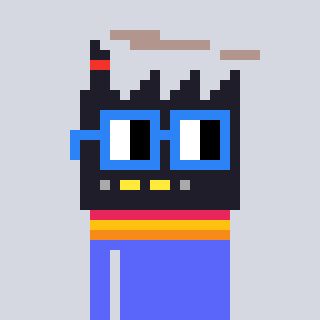
a pixel art character with square blue glasses, a factory-shaped head and a purple-colored body on a cool background